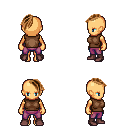
a pixel art fantasy rpg character, female body template, human, tanned skin, brown sleeveless shirt, magenta pants, brown long mohawk hairstyle, maroon shoes, four views (front, back, left, right), 2x2 character sprite sheet, small pixel art, hard edges, no anti-aliasing